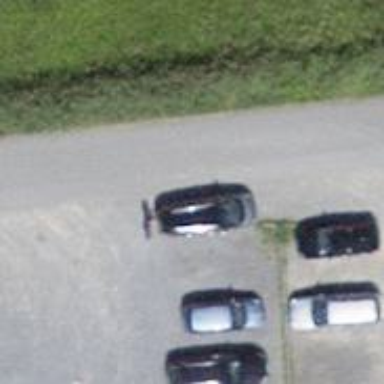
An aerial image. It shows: Fine gravel parking aisle that serves as service road.